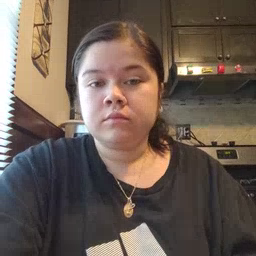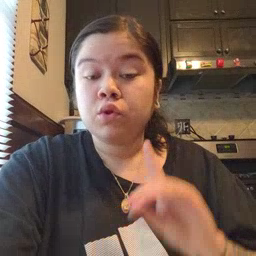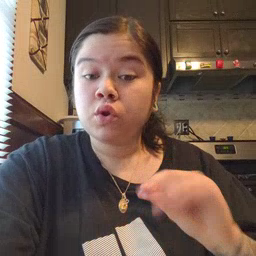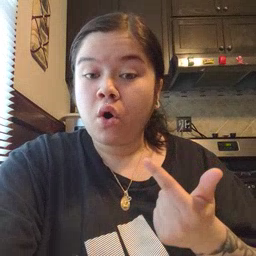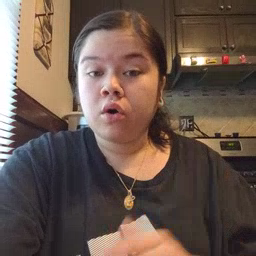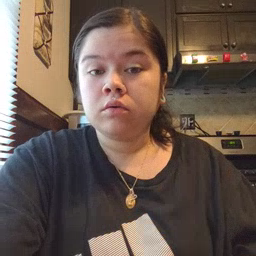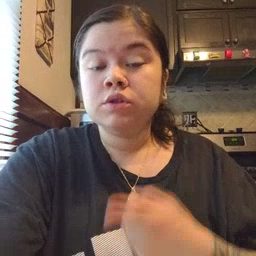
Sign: dog